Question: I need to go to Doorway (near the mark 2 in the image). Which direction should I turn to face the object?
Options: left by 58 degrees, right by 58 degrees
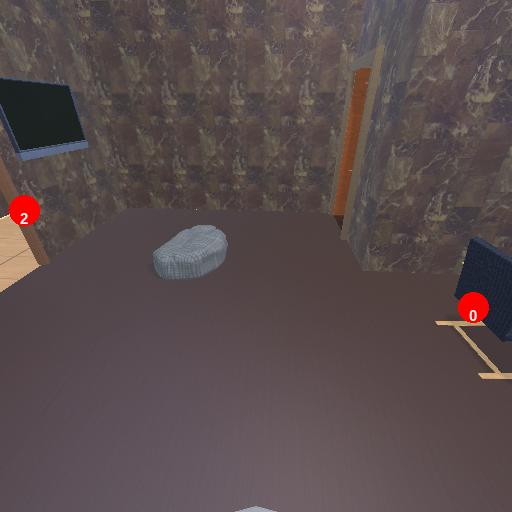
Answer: left by 58 degrees